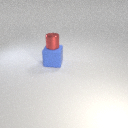
large blue rubber cube below small red metal cylinder